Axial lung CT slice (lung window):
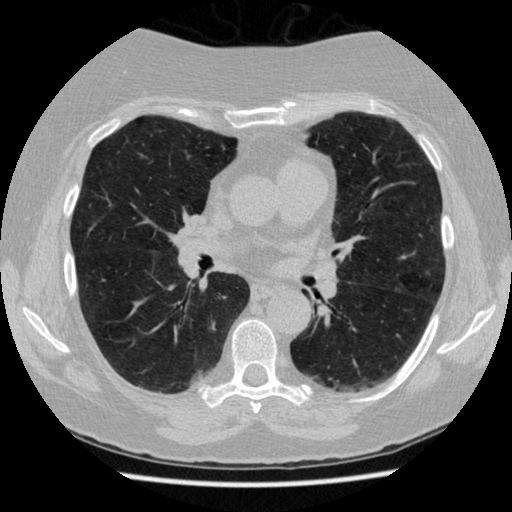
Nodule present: no